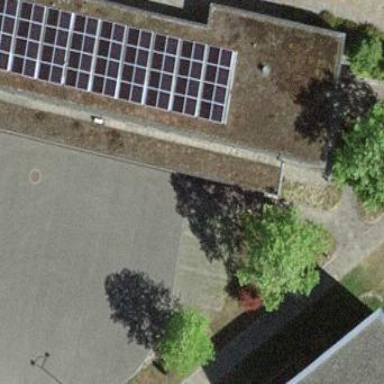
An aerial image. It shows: Flat-roofed public building.